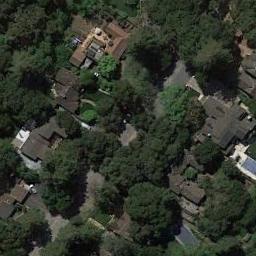
Label: residential